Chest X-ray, AP view. Patient: 21 years old, sex F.
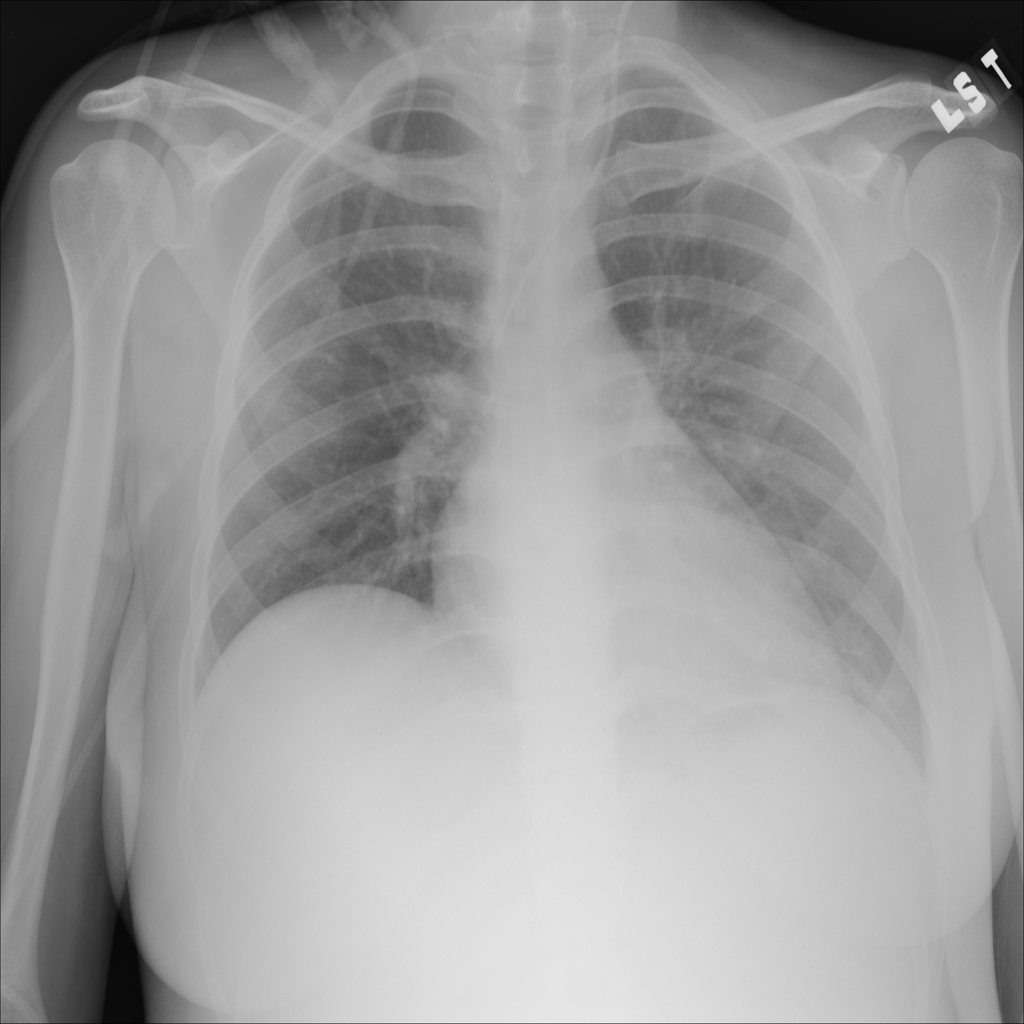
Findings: No Finding